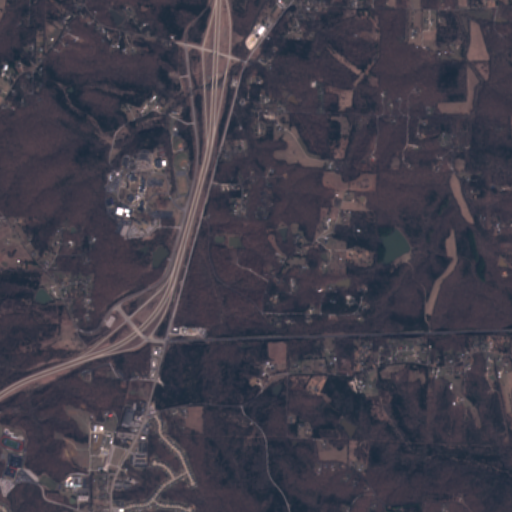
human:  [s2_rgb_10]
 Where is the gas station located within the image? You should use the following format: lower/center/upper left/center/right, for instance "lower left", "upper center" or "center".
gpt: The gas station is located in the lower left of the image.
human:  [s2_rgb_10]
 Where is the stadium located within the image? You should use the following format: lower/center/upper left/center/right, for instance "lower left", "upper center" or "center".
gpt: The stadium is located in the lower left of the image.
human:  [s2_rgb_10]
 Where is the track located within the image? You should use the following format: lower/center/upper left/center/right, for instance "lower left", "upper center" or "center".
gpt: The track is located in the lower left of the image.
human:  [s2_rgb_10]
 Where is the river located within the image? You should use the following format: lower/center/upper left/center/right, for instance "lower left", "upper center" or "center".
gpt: The river is located in the upper of the image.
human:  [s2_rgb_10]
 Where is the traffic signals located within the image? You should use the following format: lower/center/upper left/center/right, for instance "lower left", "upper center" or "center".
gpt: The traffic signals is located in the lower left of the image.
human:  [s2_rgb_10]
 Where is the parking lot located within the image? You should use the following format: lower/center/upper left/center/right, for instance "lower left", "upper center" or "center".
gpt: There is no parking lot in the image.